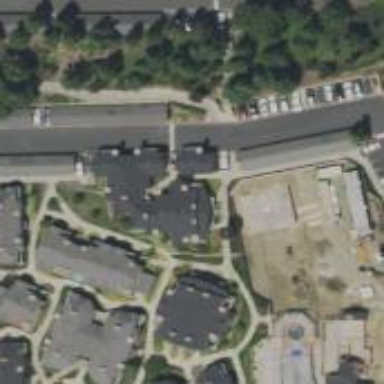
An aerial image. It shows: Building.